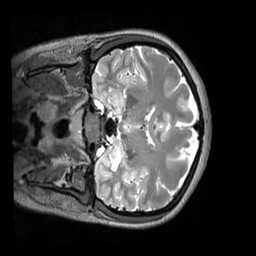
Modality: T2w
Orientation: coronal
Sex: female
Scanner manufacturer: siemens
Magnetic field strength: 3 T
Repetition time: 3.2 s
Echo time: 0.409 s